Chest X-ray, PA view. Patient: 71 years old, sex M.
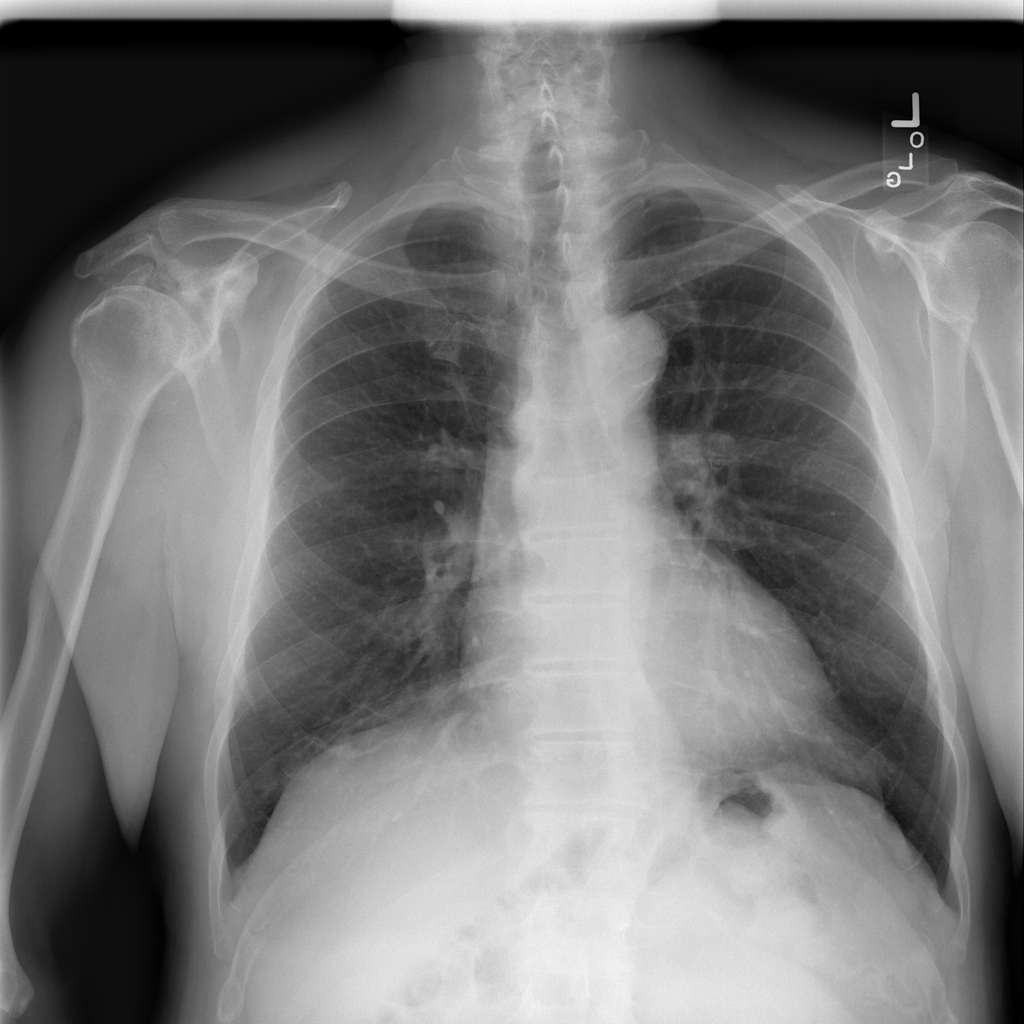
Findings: No Finding